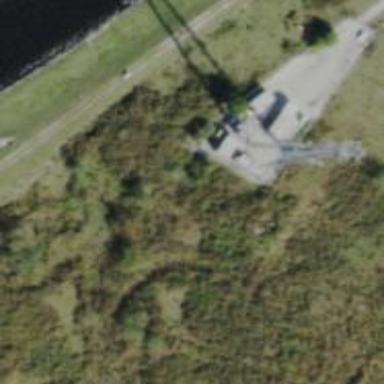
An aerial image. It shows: Mast tower used for communication.